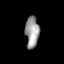
Tissue: lung
Cell type: Others
Senescence score: 0.1692
Nuclear area (px): 424
Mean DAPI intensity: 152.908